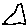
Label: triangle